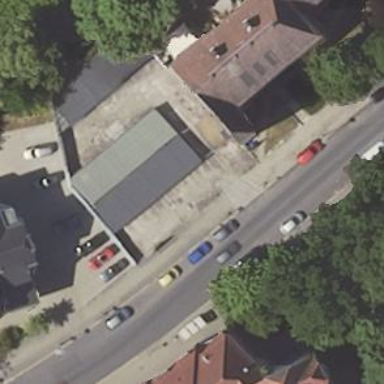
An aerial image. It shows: Garage shed.